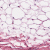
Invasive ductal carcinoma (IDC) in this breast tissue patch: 0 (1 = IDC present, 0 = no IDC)